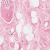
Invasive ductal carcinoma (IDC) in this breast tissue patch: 0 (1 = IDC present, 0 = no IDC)